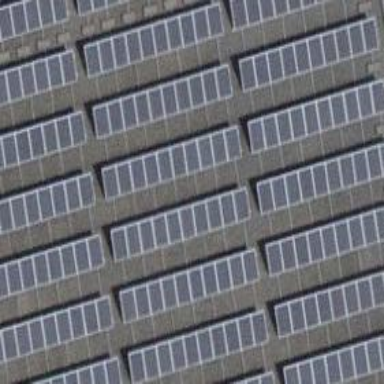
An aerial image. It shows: Solar photovoltaic panel generator.